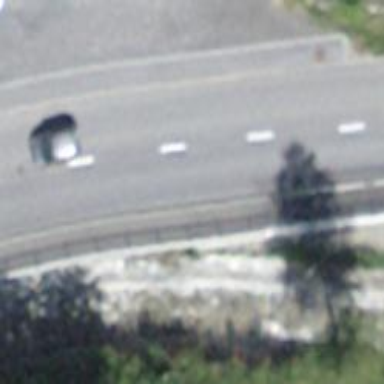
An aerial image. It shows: Secondary road with asphalt surface.